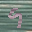
Label: 9